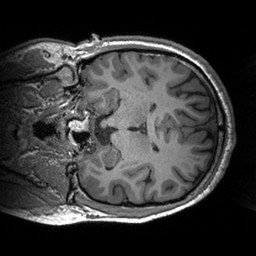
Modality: T1w
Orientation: coronal
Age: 28
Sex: male
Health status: healthy
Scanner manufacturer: siemens
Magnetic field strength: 3 T
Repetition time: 2.53 s
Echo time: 0.00288 s